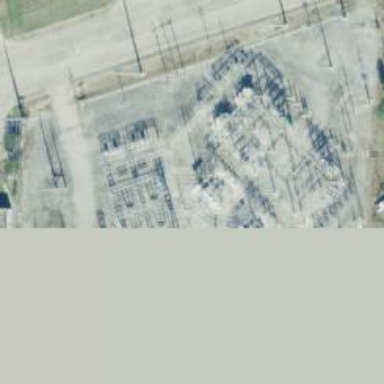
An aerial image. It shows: Outdoor power substation with fence surrounding it. The substation operates at the transmission level.